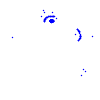
Particle: kaon